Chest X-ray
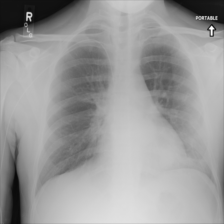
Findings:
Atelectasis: negative
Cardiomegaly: negative
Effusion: negative
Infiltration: negative
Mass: positive
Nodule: positive
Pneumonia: negative
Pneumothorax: negative
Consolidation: negative
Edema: negative
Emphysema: negative
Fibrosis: negative
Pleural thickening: negative
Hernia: negative